Aerial crown-view tile of a tropical tree (Barro Colorado Island, Panama), acquired 20250715:
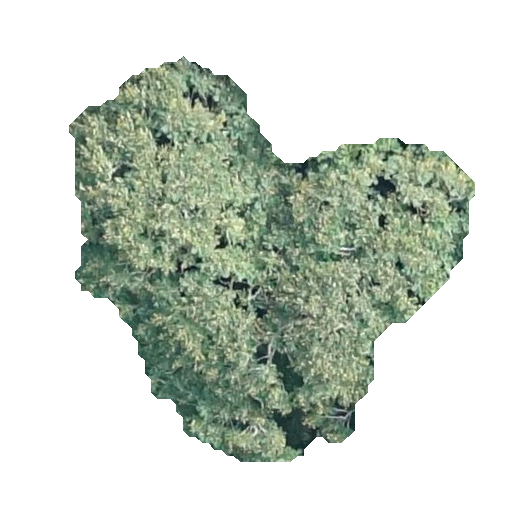
Species: Jacaranda copaia
GBIF accepted scientific name: Jacaranda copaia
Crown area: 150.807 m²